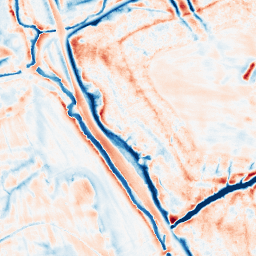
Category: edge_preserving
Decomposition family: bilateral
Decomposition parameters: d: 21
sigma_color: 25
sigma_space: 75
Upsampling method: bspline
Upsampling parameters: scale: 8
Upsampling scale: 8